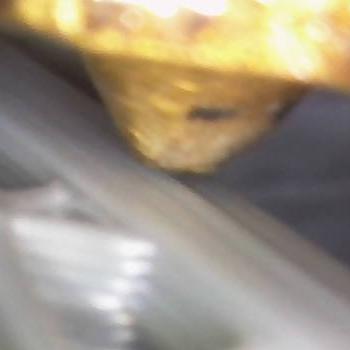
Flow rate: 78%